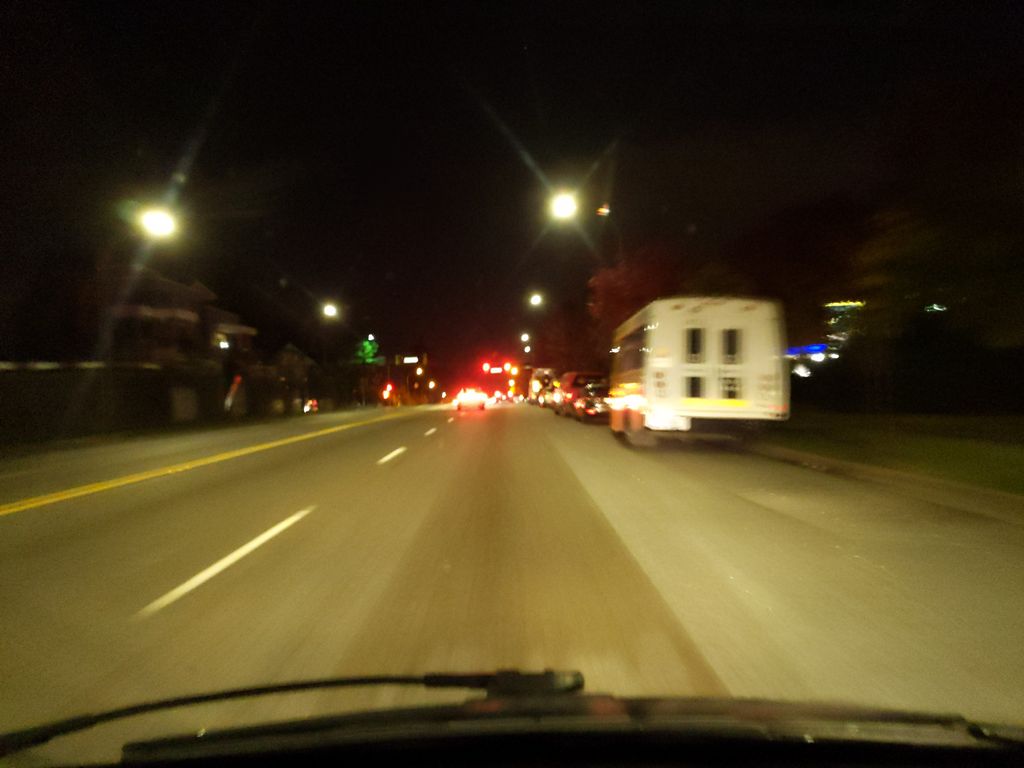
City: vancouver